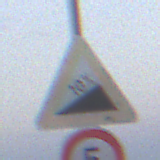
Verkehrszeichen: Steigung10
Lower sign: Geschwindigkeit5
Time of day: SunriseSunset
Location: Outdoor (Suburban)
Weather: Clear
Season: NotSpecified
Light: Natural